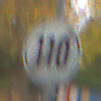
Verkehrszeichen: EndeGeschwindigkeit110
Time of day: Midday
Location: Outdoor (Nature)
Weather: Overcast
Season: Autumn
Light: Natural